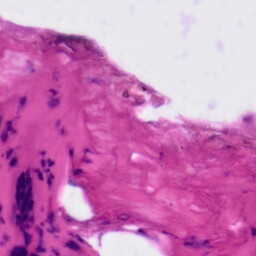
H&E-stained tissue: Tonsil